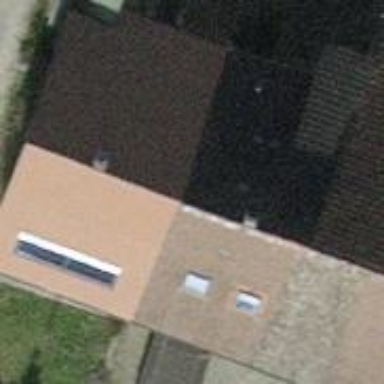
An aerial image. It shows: Semi-detached house with gabled roof.